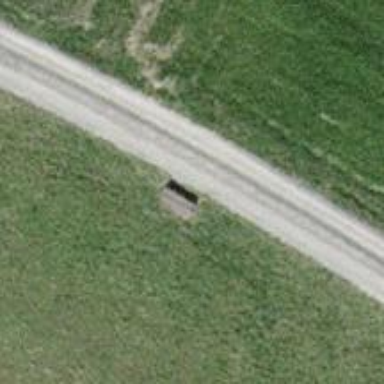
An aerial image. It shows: Bench.